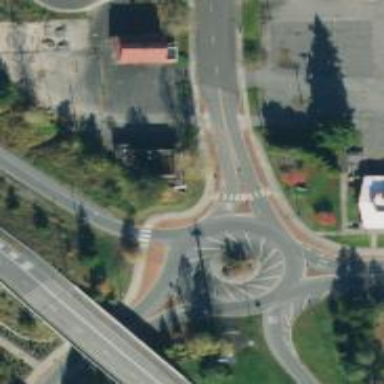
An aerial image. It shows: Secondary road leading to roundabout.